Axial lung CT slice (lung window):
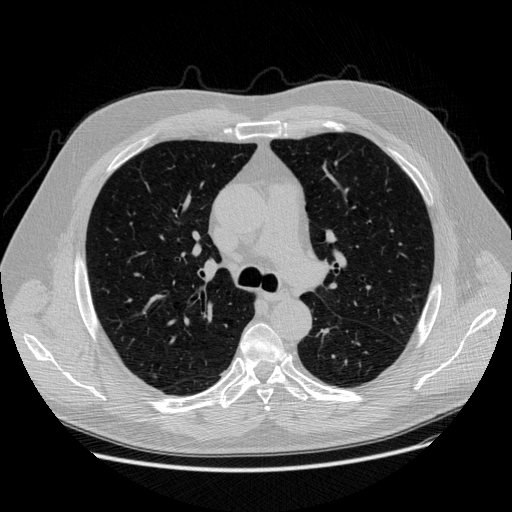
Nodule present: no